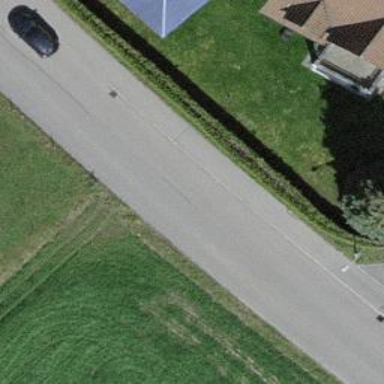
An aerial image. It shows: Residential road with asphalt surface. There is sidewalk on the left side.